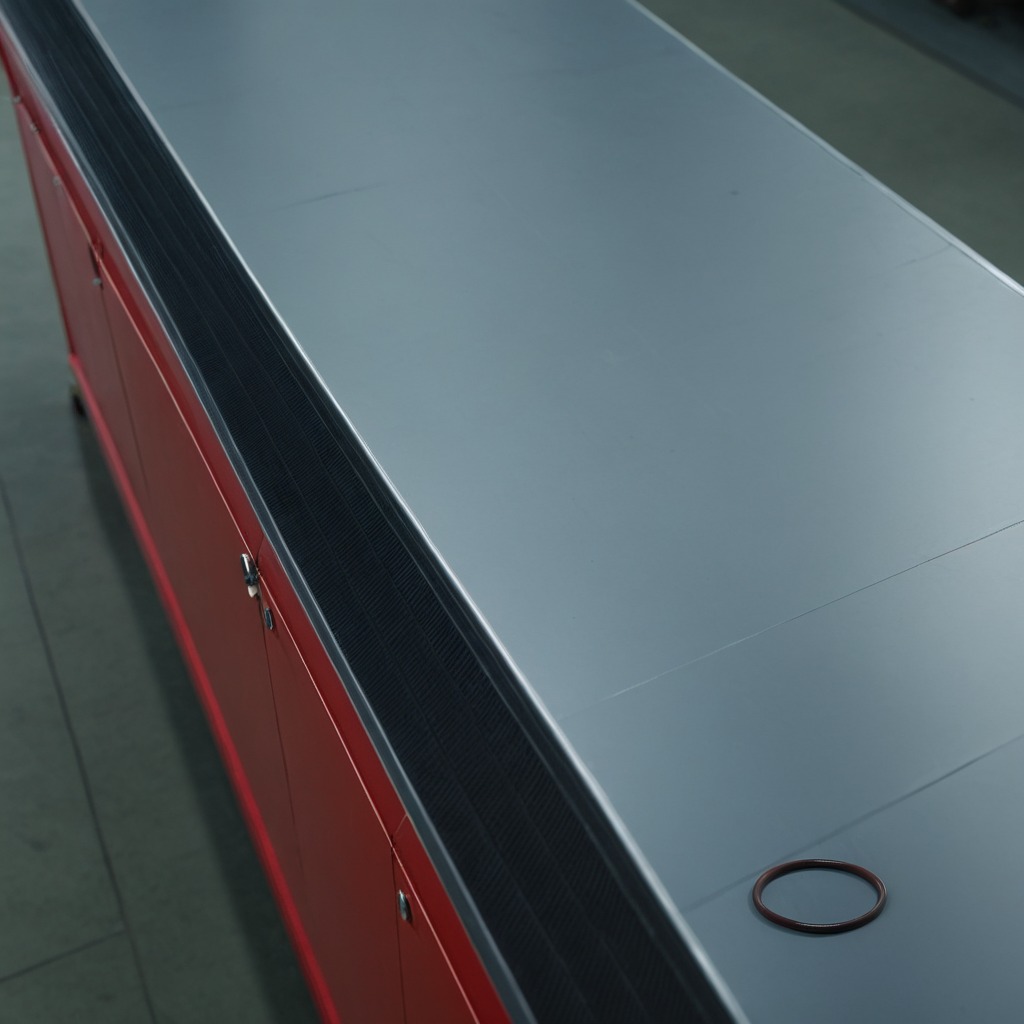
A rubber O-ring is lying on a toolbox surface in an airplane hangar workshop 8K.